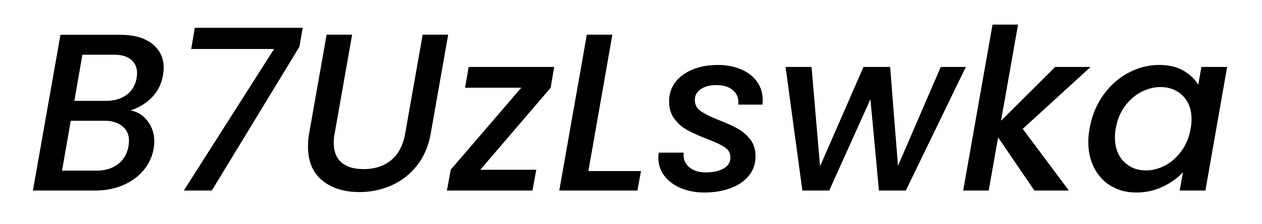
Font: Poppins-MediumItalic